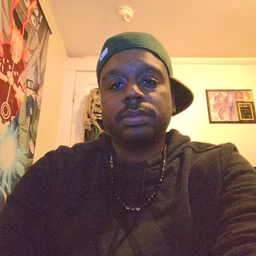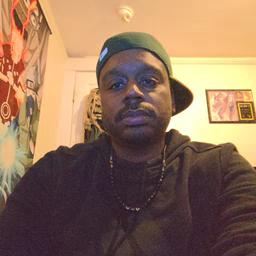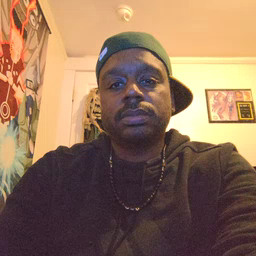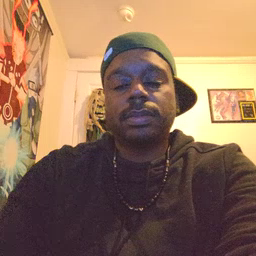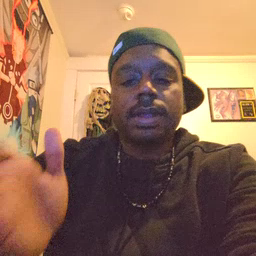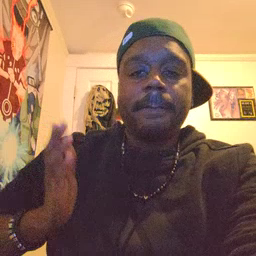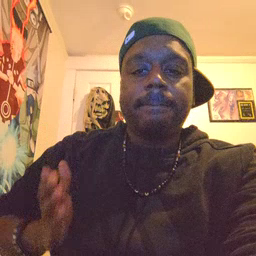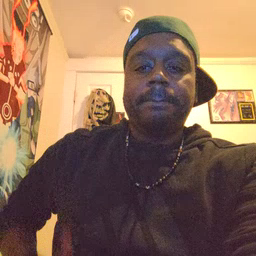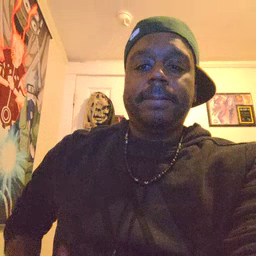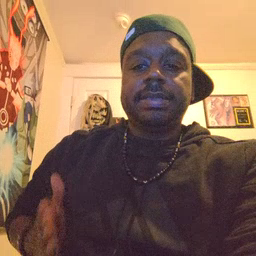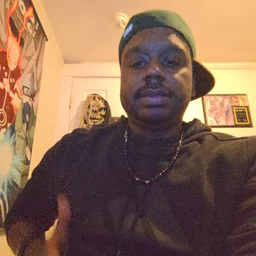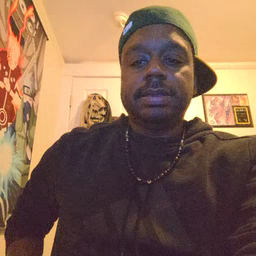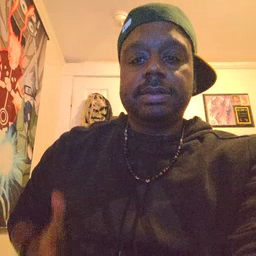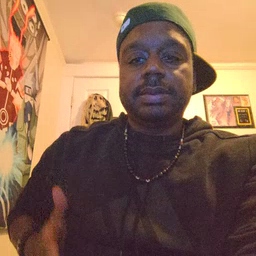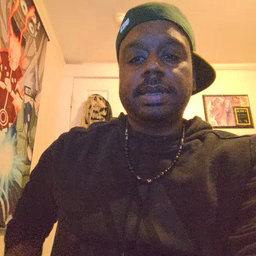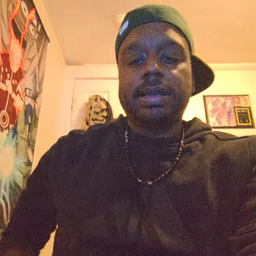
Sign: beside